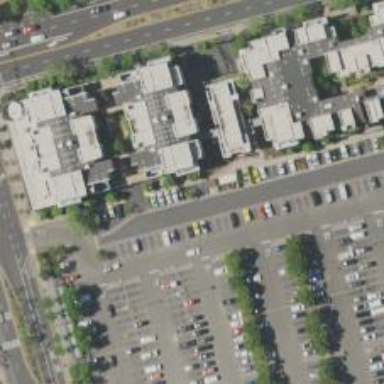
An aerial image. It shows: Parking space.